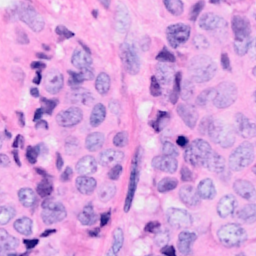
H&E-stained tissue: Breast